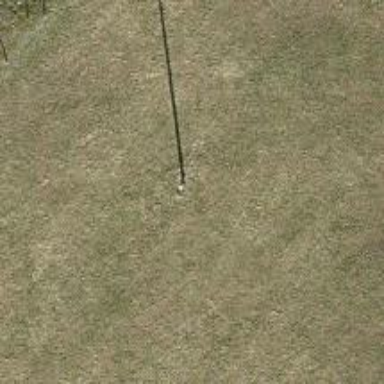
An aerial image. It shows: Power pole.